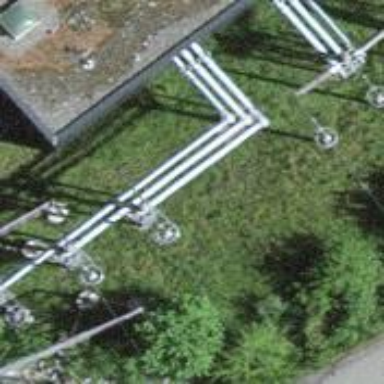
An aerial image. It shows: Three cables of power line.